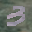
Label: 3